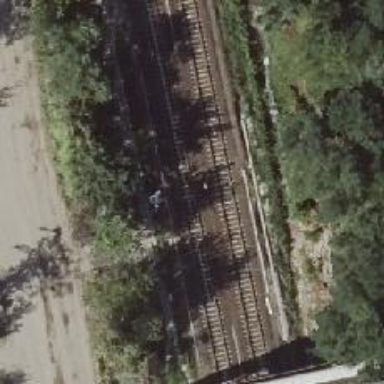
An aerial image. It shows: Railway signal.